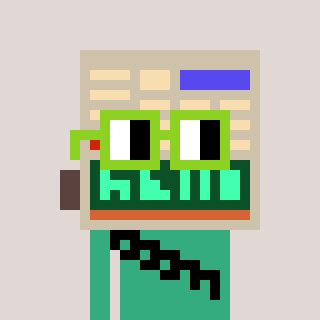
a pixel art character with square light green glasses, a calculator-shaped head and a teal-colored body on a warm background